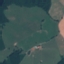
Land use / land cover: Pasture